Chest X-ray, AP view. Patient: 45 years old, sex M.
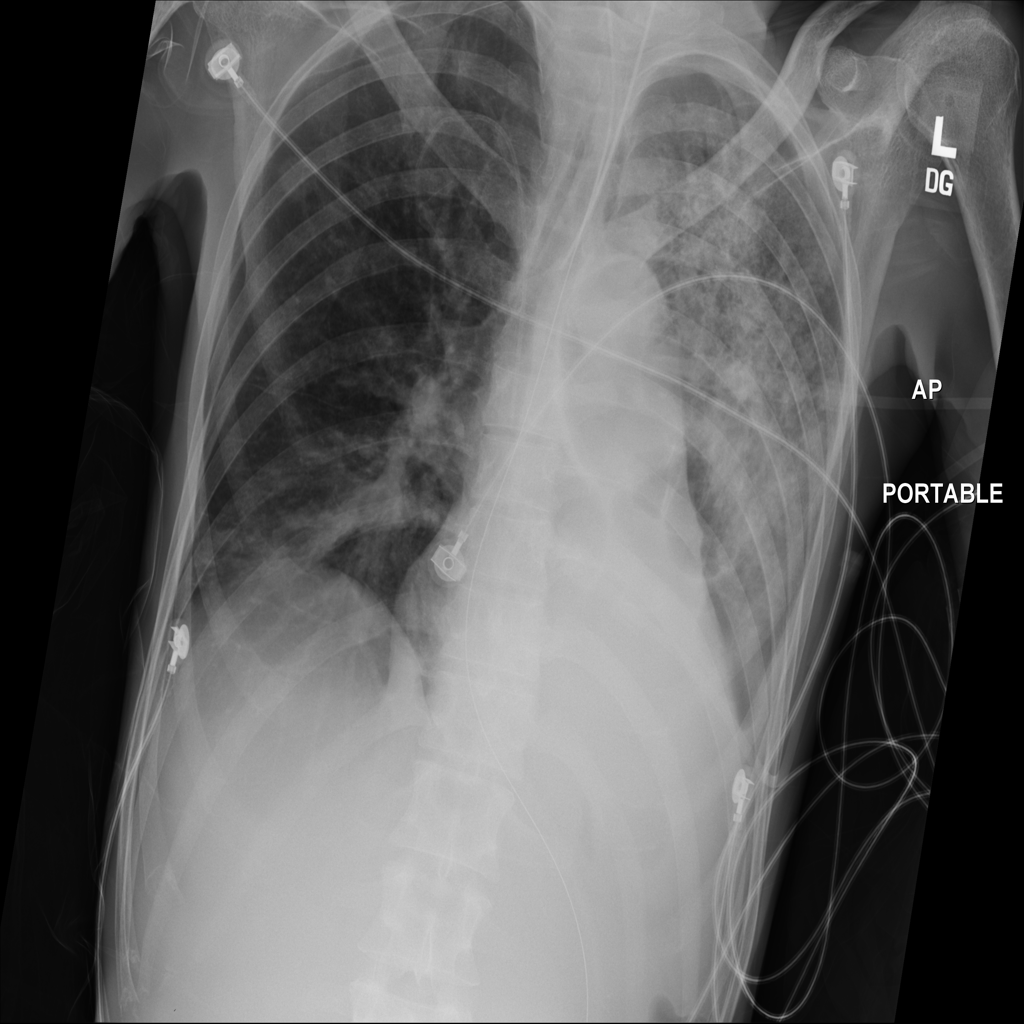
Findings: No Finding